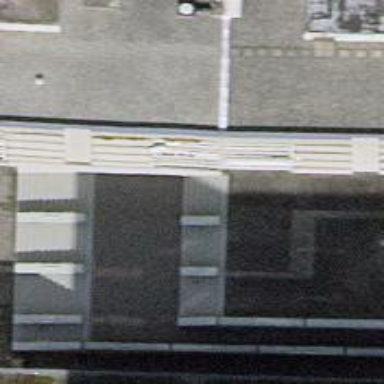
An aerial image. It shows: Set of steps on the road.